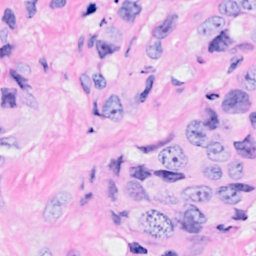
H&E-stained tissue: Breast